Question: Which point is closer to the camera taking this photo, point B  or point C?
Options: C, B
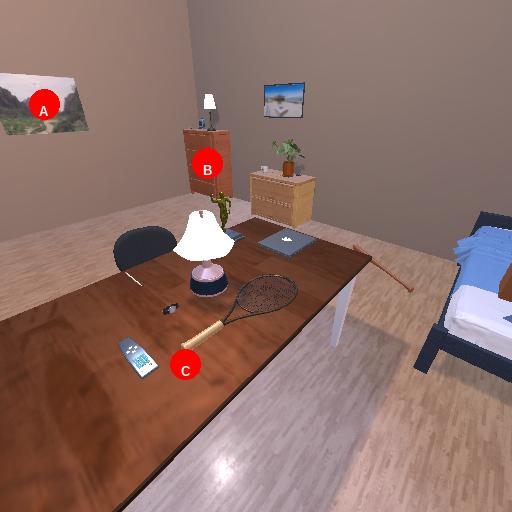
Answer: C